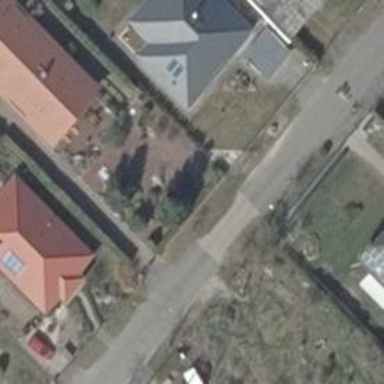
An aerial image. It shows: Asphalt road in residential area.